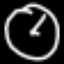
Label: clock